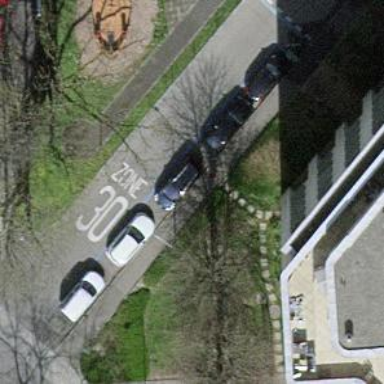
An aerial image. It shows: Footway with grass paver surface.